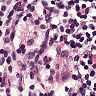
Metastatic tissue present: no